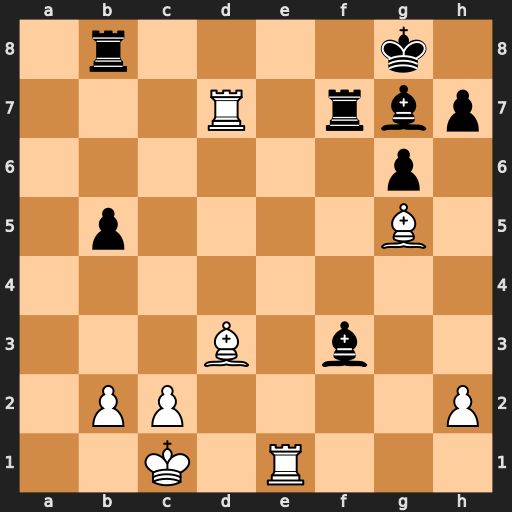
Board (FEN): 1r4k1/3R1rbp/6p1/1p4B1/8/3B1b2/1PP4P/2K1R3
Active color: w
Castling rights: -
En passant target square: -
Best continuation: Rxf7 Kxf7 Rf1